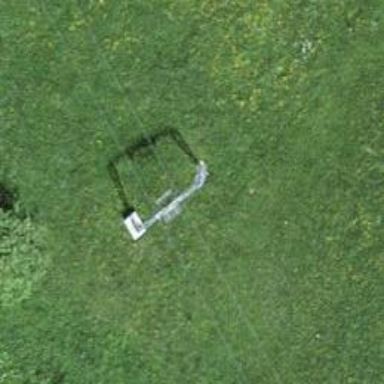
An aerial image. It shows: Pylon for aerialway.